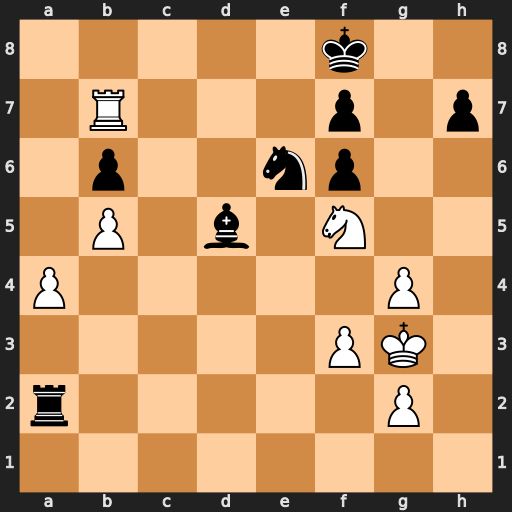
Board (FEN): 5k2/1R3p1p/1p2np2/1P1b1N2/P5P1/5PK1/r5P1/8
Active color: w
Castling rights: -
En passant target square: -
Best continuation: Rb8+ Nd8 Rxd8#